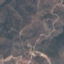
Land use / land cover: HerbaceousVegetation